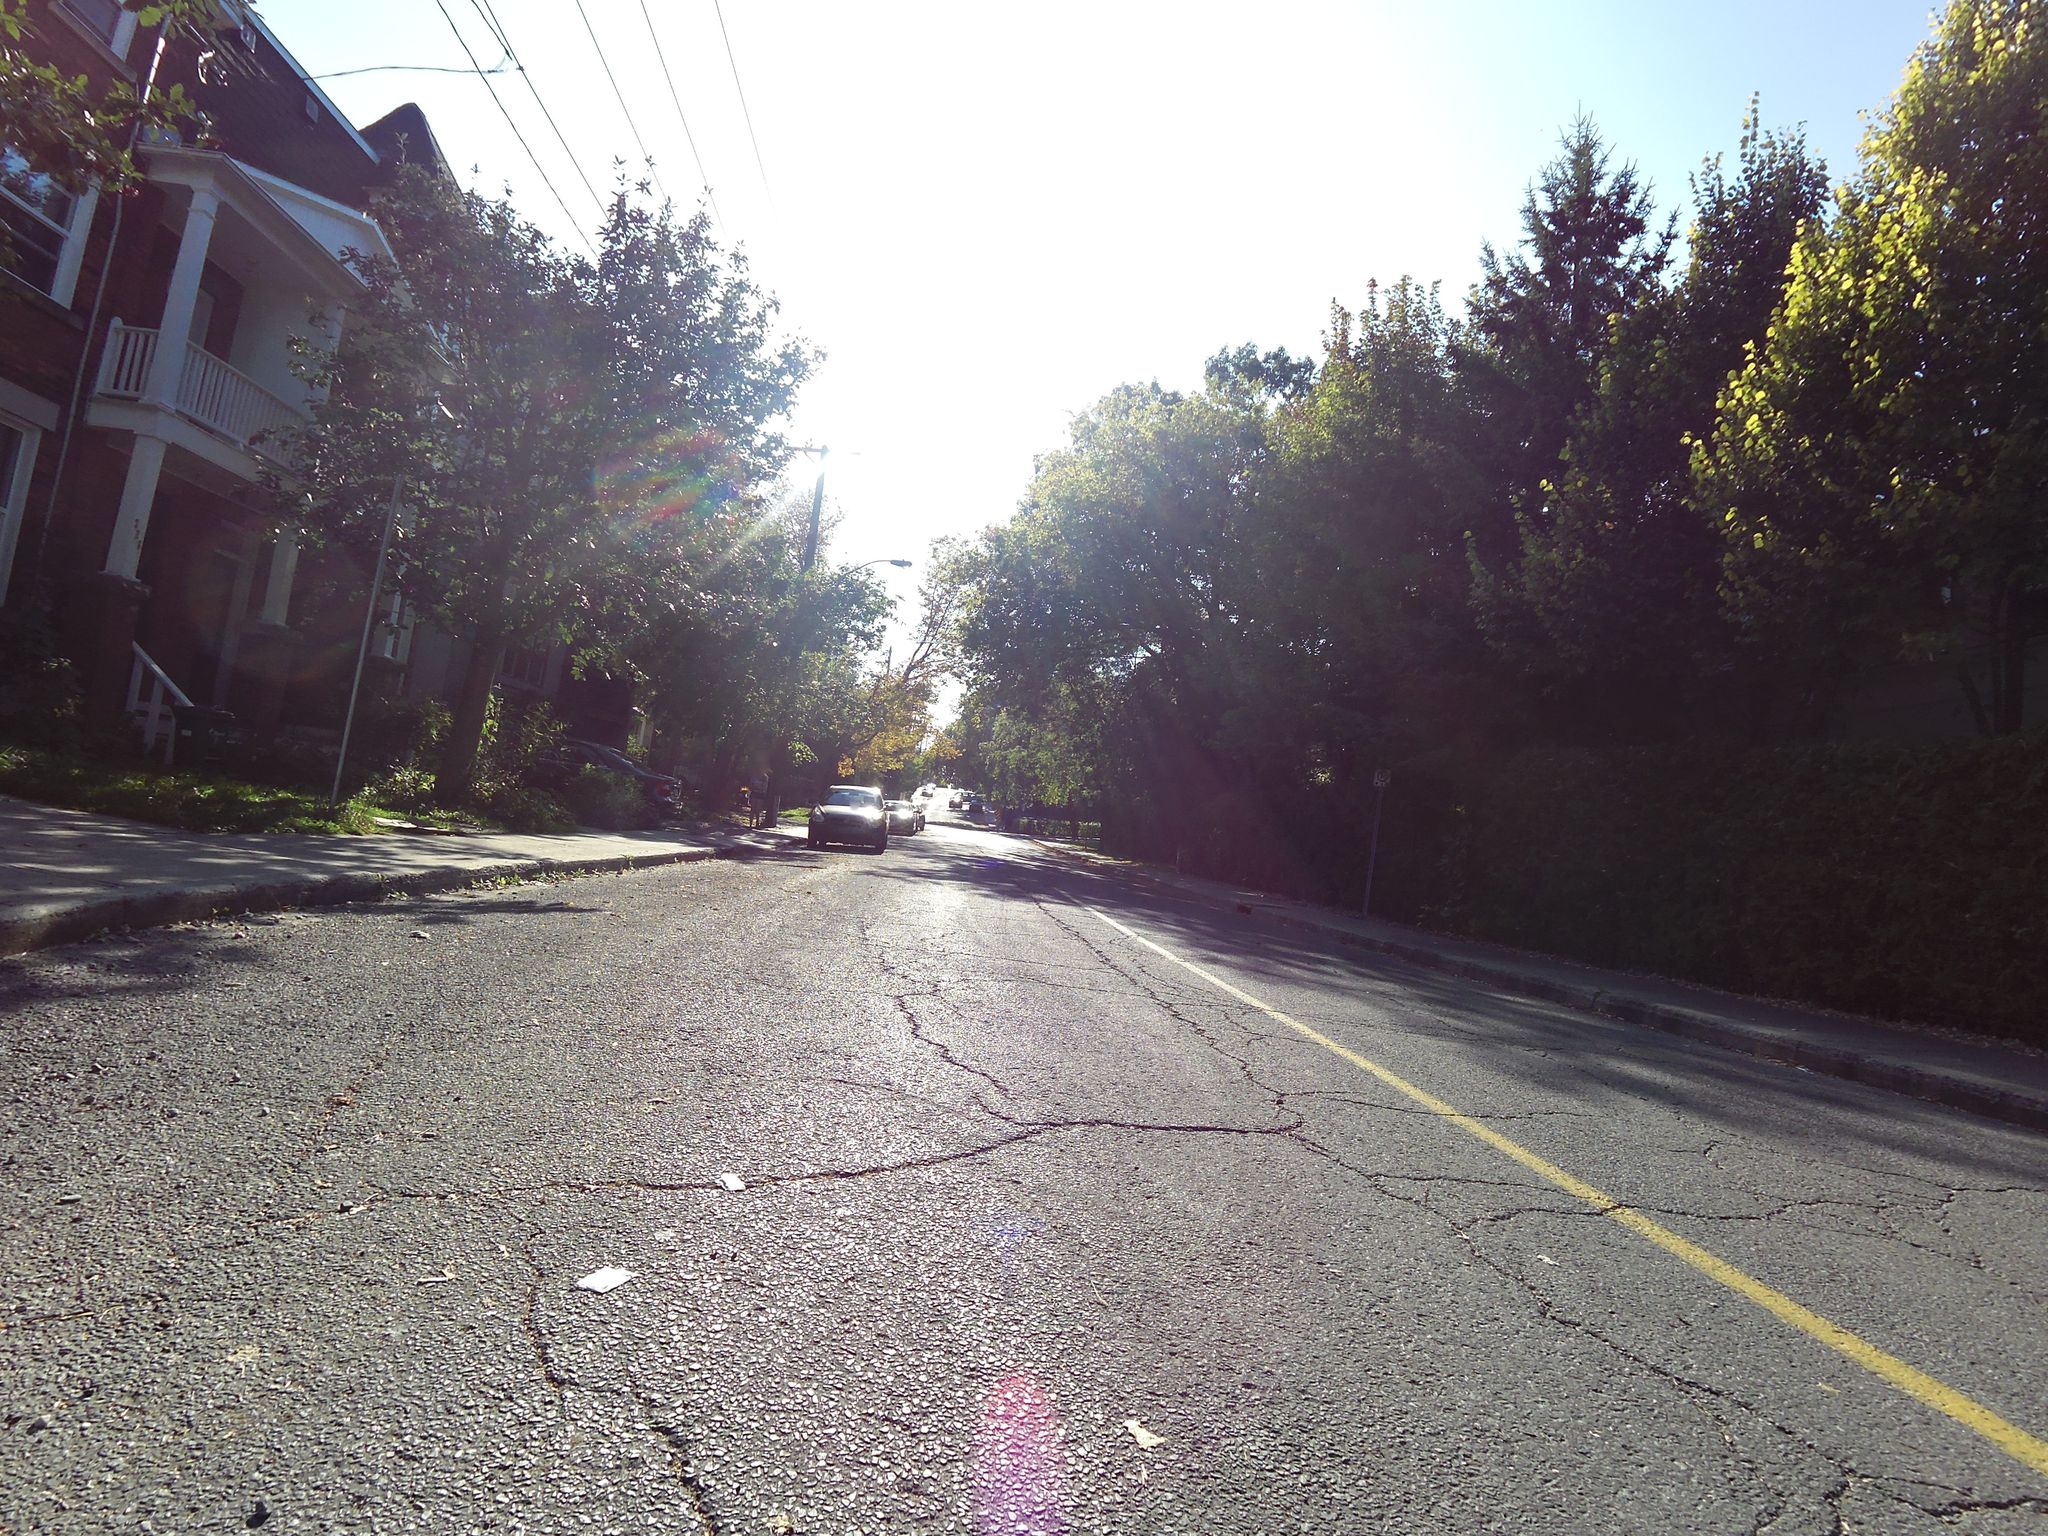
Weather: clear
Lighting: day
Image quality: good
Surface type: cycling surface
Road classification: residential
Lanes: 2
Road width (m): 1.5
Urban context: urban centre
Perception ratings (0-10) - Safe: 4.3, Lively: 4.18, Beautiful: 8.8, Boring: 3.28, Depressing: 1.06, Wealthy: 1.13